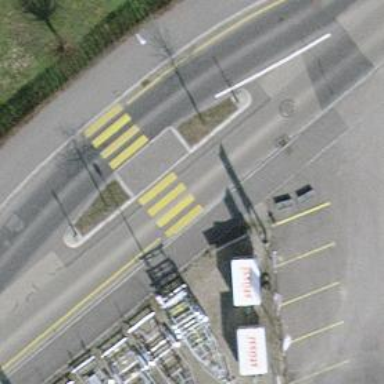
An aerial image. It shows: Kerb serving as barrier.